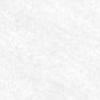
Label: no_change